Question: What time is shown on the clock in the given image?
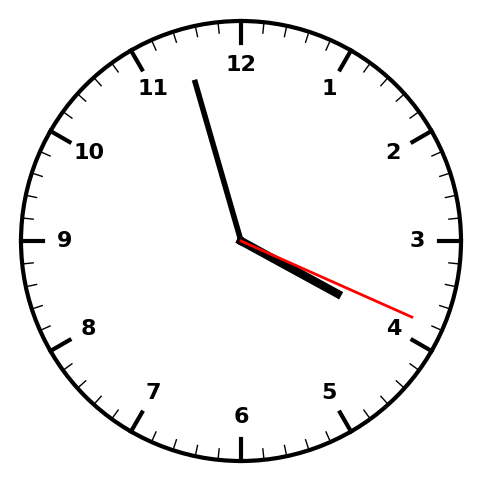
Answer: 03:57:19